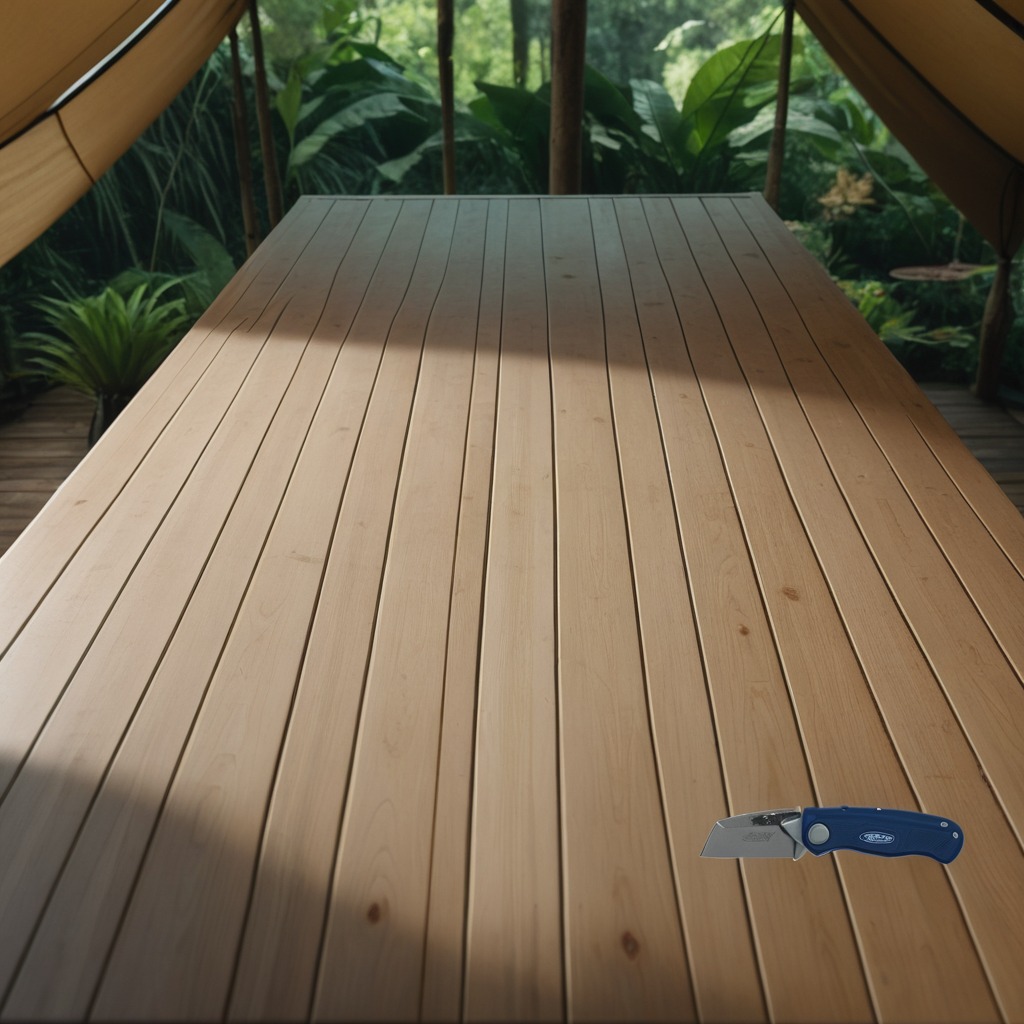
A utility knife lies on a wooden table in a jungle field workshop tent.